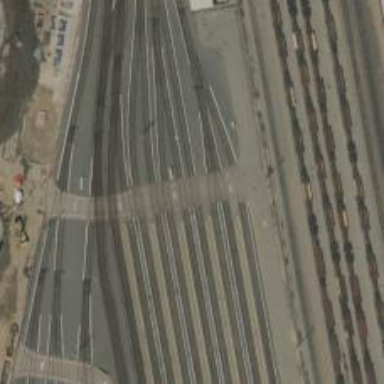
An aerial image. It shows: Railway level crossing.